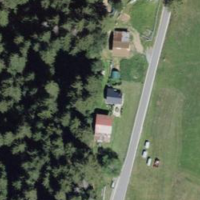
EUNIS habitat code: 43
Species observed at this site:
Vaccinium vitis-idaea